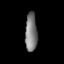
Tissue: prostate
Cell type: T cells
Senescence score: 0.7279
Nuclear area (px): 446
Mean DAPI intensity: 126.599